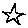
Label: star